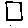
Label: square